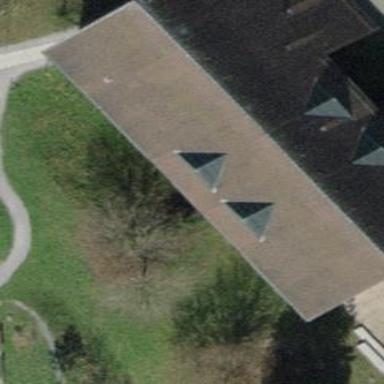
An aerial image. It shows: School building with half-hipped roof.